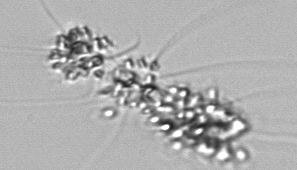
Label: Chaetoceros_didymus_TAG_external_flagellate